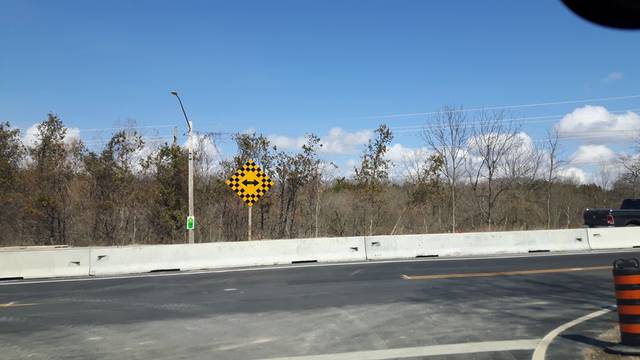
Region: Canada
Coordinates: 43.568, -81.697